Question: I have created a table in SQLite Chrome (html5):
'''
transaction.executeSql(
'CREATE TABLE IF NOT EXISTS record('+
'id INTEGER NOT NULL PRIMARY KEY,'+
'fkindicatorspeciesid INTEGER NOT NULL REFERENCES indicatorspecies(indicatorspeciesid),'+
'latitude INTEGER NOT NULL,'+
'longitude INTEGER NOT NULL,'+
'time TEXT NOT NULL,'+
''when' TEXT NOT NULL,'+
'numberseen INTEGER NOT NULL,'+
'notes TEXT NOT NULL,'+
'online_recordid INTEGER,'+
'status TEXT,'+
'locationid INTEGER REFERENCES location(locationid),'+
'surveyid INTEGER REFERENCES survey(id));',
[], nullHandler,errorHandler);
'''
Then I add some data to it:

Now I try to retrieve all the records where 'online_recordid' is larger then zero:
'''
select * from record where online_recordid > 0;
'''
I should not get my record back because there is nothing in the column 'online_recordid'. The problem is that I do get the record back!
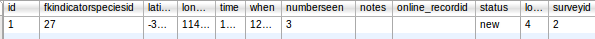
Answer: This is how I eventually solved it.
'''
select * from record where online_recordid <> '' and online_recordid > 0;
'''